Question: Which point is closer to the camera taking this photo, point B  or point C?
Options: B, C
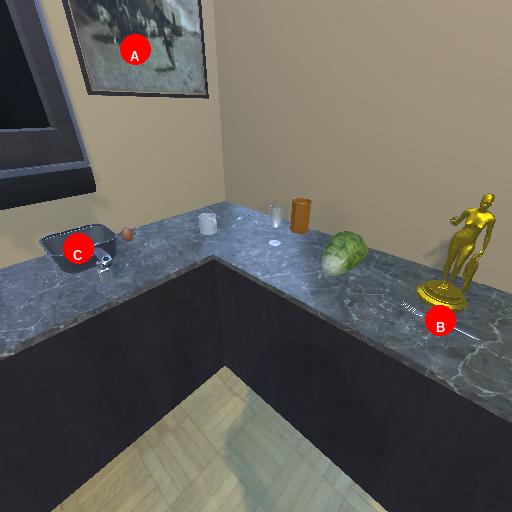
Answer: B